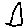
Label: triangle